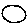
Label: circle